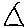
Label: triangle